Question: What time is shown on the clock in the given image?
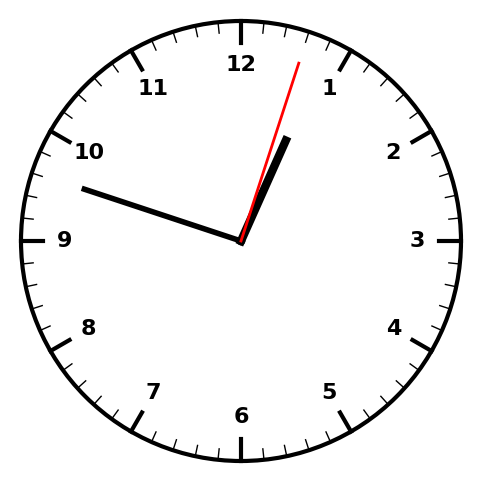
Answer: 12:48:03